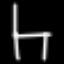
Label: chair